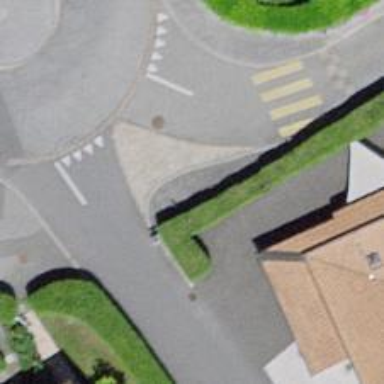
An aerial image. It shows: Sidewalk along the footway.